Question: I have the Output something like Windows 8 Start Menu.
Here is screen-shot of my Output:

I have successfully got that output by getting help from <URL> question.
XAML for achieving the below output:
'''
<ItemsControl ItemsSource="{Binding MenuCategories}" >
<ItemsControl.ItemsPanel>
<ItemsPanelTemplate>
<StackPanel IsItemsHost="True" Orientation="Horizontal" />
</ItemsPanelTemplate>
</ItemsControl.ItemsPanel>
<ItemsControl.ItemTemplate>
<DataTemplate>
<Grid >
<Grid.RowDefinitions>
<RowDefinition Height="Auto" />
<RowDefinition Height="*" />
</Grid.RowDefinitions>
<TextBlock Text="{Binding Title}" FontSize="30" />
<ListBox Grid.Row="1" x:Name="lst" ItemsSource="{Binding Design_Master_TileItem}" BorderThickness="0"
SelectedItem="{Binding DataContext.SelectedTile, RelativeSource={RelativeSource Mode=FindAncestor, AncestorType={x:Type Page}}}"
helpers:SingleSelectionGroup.SelectionGroup="Group">
<ListBox.ItemsPanel>
<ItemsPanelTemplate>
<WrapPanel IsItemsHost="True" Orientation="Vertical" MaxHeight="{Binding ElementName=lst, Path=ActualHeight}"/>
</ItemsPanelTemplate>
</ListBox.ItemsPanel>
<ListBox.Resources>
<Style TargetType="{x:Type ListBoxItem}">
<Setter Property="Width" Value="250" />
<Setter Property="Height" Value="125" />
<Setter Property="Margin" Value="2.5" />
<Setter Property="Padding" Value="2.5" />
<Setter Property="Background" Value="{Binding Background, Converter={StaticResource stringToBrushConverter}}" />
<Setter Property="Foreground" Value="White" />
<Setter Property="VerticalContentAlignment" Value="Bottom" />
<Style.Triggers>
<Trigger Property="IsSelected" Value="True">
<Setter Property="Foreground" Value="{Binding Background, Converter ={StaticResource stringToBrushConverter}}" />
</Trigger>
<Trigger Property="IsKeyboardFocusWithin" Value="True">
<Setter Property="IsSelected" Value="True"></Setter>
</Trigger>
</Style.Triggers>
</Style>
</ListBox.Resources>
<ListBox.ItemTemplate>
<DataTemplate>
<StackPanel Orientation="Horizontal" Height="125" Width="250">
<Path Data="{Binding ImageData}" VerticalAlignment="Center"
Stretch="Uniform" Fill="{Binding Foreground, RelativeSource={RelativeSource AncestorType={x:Type ListBoxItem}}}"
Width="68" Height="68" Margin="10" RenderTransformOrigin="0.5,0.5">
<Path.RenderTransform>
<TransformGroup>
<TransformGroup.Children>
<RotateTransform Angle="0" />
<ScaleTransform ScaleX="1" ScaleY="1" />
</TransformGroup.Children>
</TransformGroup>
</Path.RenderTransform>
</Path>
<TextBlock Text="{Binding Title, Converter={StaticResource spaceToNewLineConverter}}" VerticalAlignment="Top"
Margin="40,10,10,10" FontSize="24" Foreground="{Binding Path=Foreground, RelativeSource={RelativeSource AncestorType={x:Type ListBoxItem}}}"/>
</StackPanel>
</DataTemplate>
</ListBox.ItemTemplate>
</ListBox>
</Grid>
</DataTemplate>
</ItemsControl.ItemTemplate>
</ItemsControl>
'''
So, from the above code you might have understood that Group and Ledger are two items of listbox1. and other four are the items of listbox2.
Suppose, ItemA1 is selected in listboxA.
If ListBoxA does not have any items on the right side of Item1, then when I press right arrow key the focus should move to the ItemB1 of listboxB. Likewise if ItemA2 of listboxA is selected then the focus should move to the ItemB2 of ListBoxB.
If ListBoxA has some items on the right hand side of ItemA1, then that item should be selected by pressing right arrow key. I have this behavior by default but I don't want to disturb it. I mean while implementing Case1 I don't want to loose the default behavior.
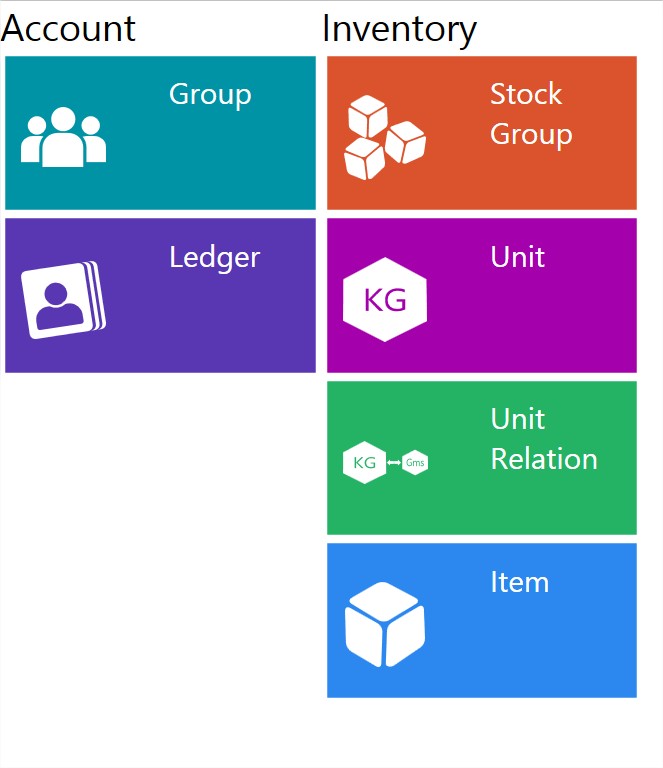
Answer: Your Current xaml code working fine here.. Please refer this link for <URL>
> You need to add only to listbox and it works as expected.
'''
<ItemsControl KeyboardNavigation.DirectionalNavigation="Contained" Grid.Row="1" Focusable="False" >
...
<ListBox Grid.Row="1" x:Name="lst" KeyboardNavigation.DirectionalNavigation="Continue" KeyboardNavigation.TabNavigation="Continue" BorderThickness="0"/>
..
</ItemsControl>
'''